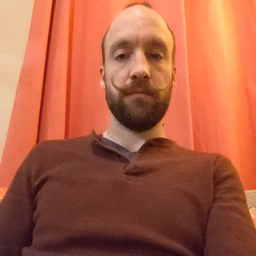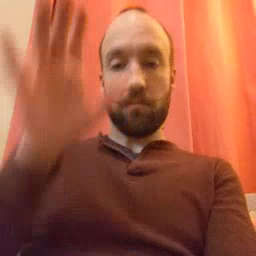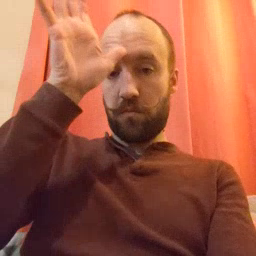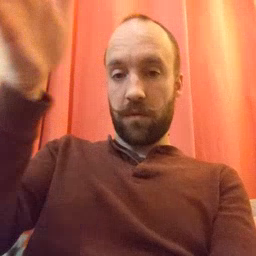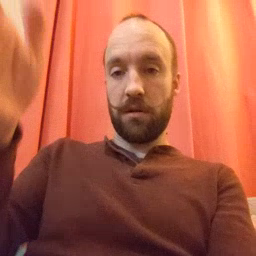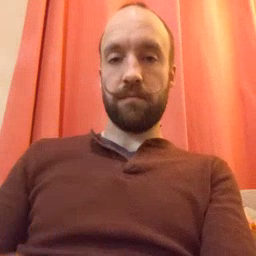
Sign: grandpa